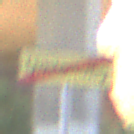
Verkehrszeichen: EndeDerUmleitungsankuendigung
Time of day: Midday
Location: Roofed (Underpass)
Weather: Clear
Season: NotSpecified
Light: Natural